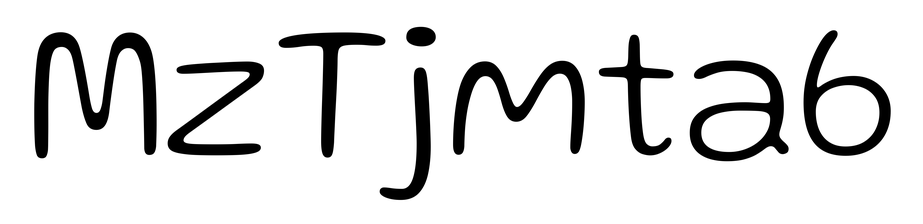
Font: Gluten_ExtraLight